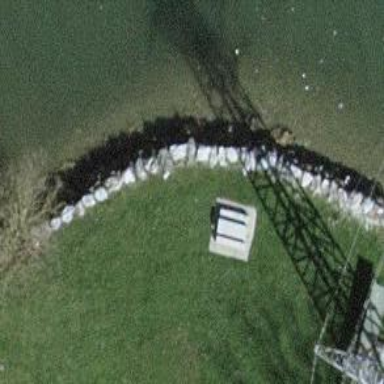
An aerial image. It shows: Picnic table located in leisure land area.